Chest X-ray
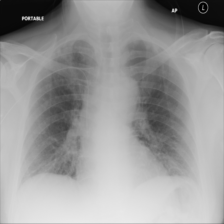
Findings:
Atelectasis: negative
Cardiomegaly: negative
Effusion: negative
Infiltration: negative
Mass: negative
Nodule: negative
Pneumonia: negative
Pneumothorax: negative
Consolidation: negative
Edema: negative
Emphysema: negative
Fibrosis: negative
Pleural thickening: negative
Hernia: negative